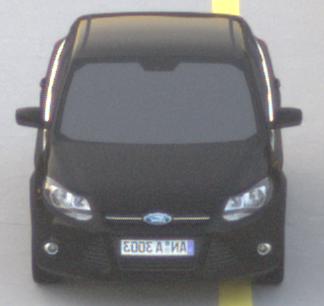
Make: Ford
Model: Focus 1.6 Ti-VCT
Detailed model: Focus (III)
Model produced from: 2011/09
Model produced until: 2014/09
Doors: 5
Color: black
Road condition: dry road
Daytime: sunrise or sunset
Contrast: low contrast